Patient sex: M
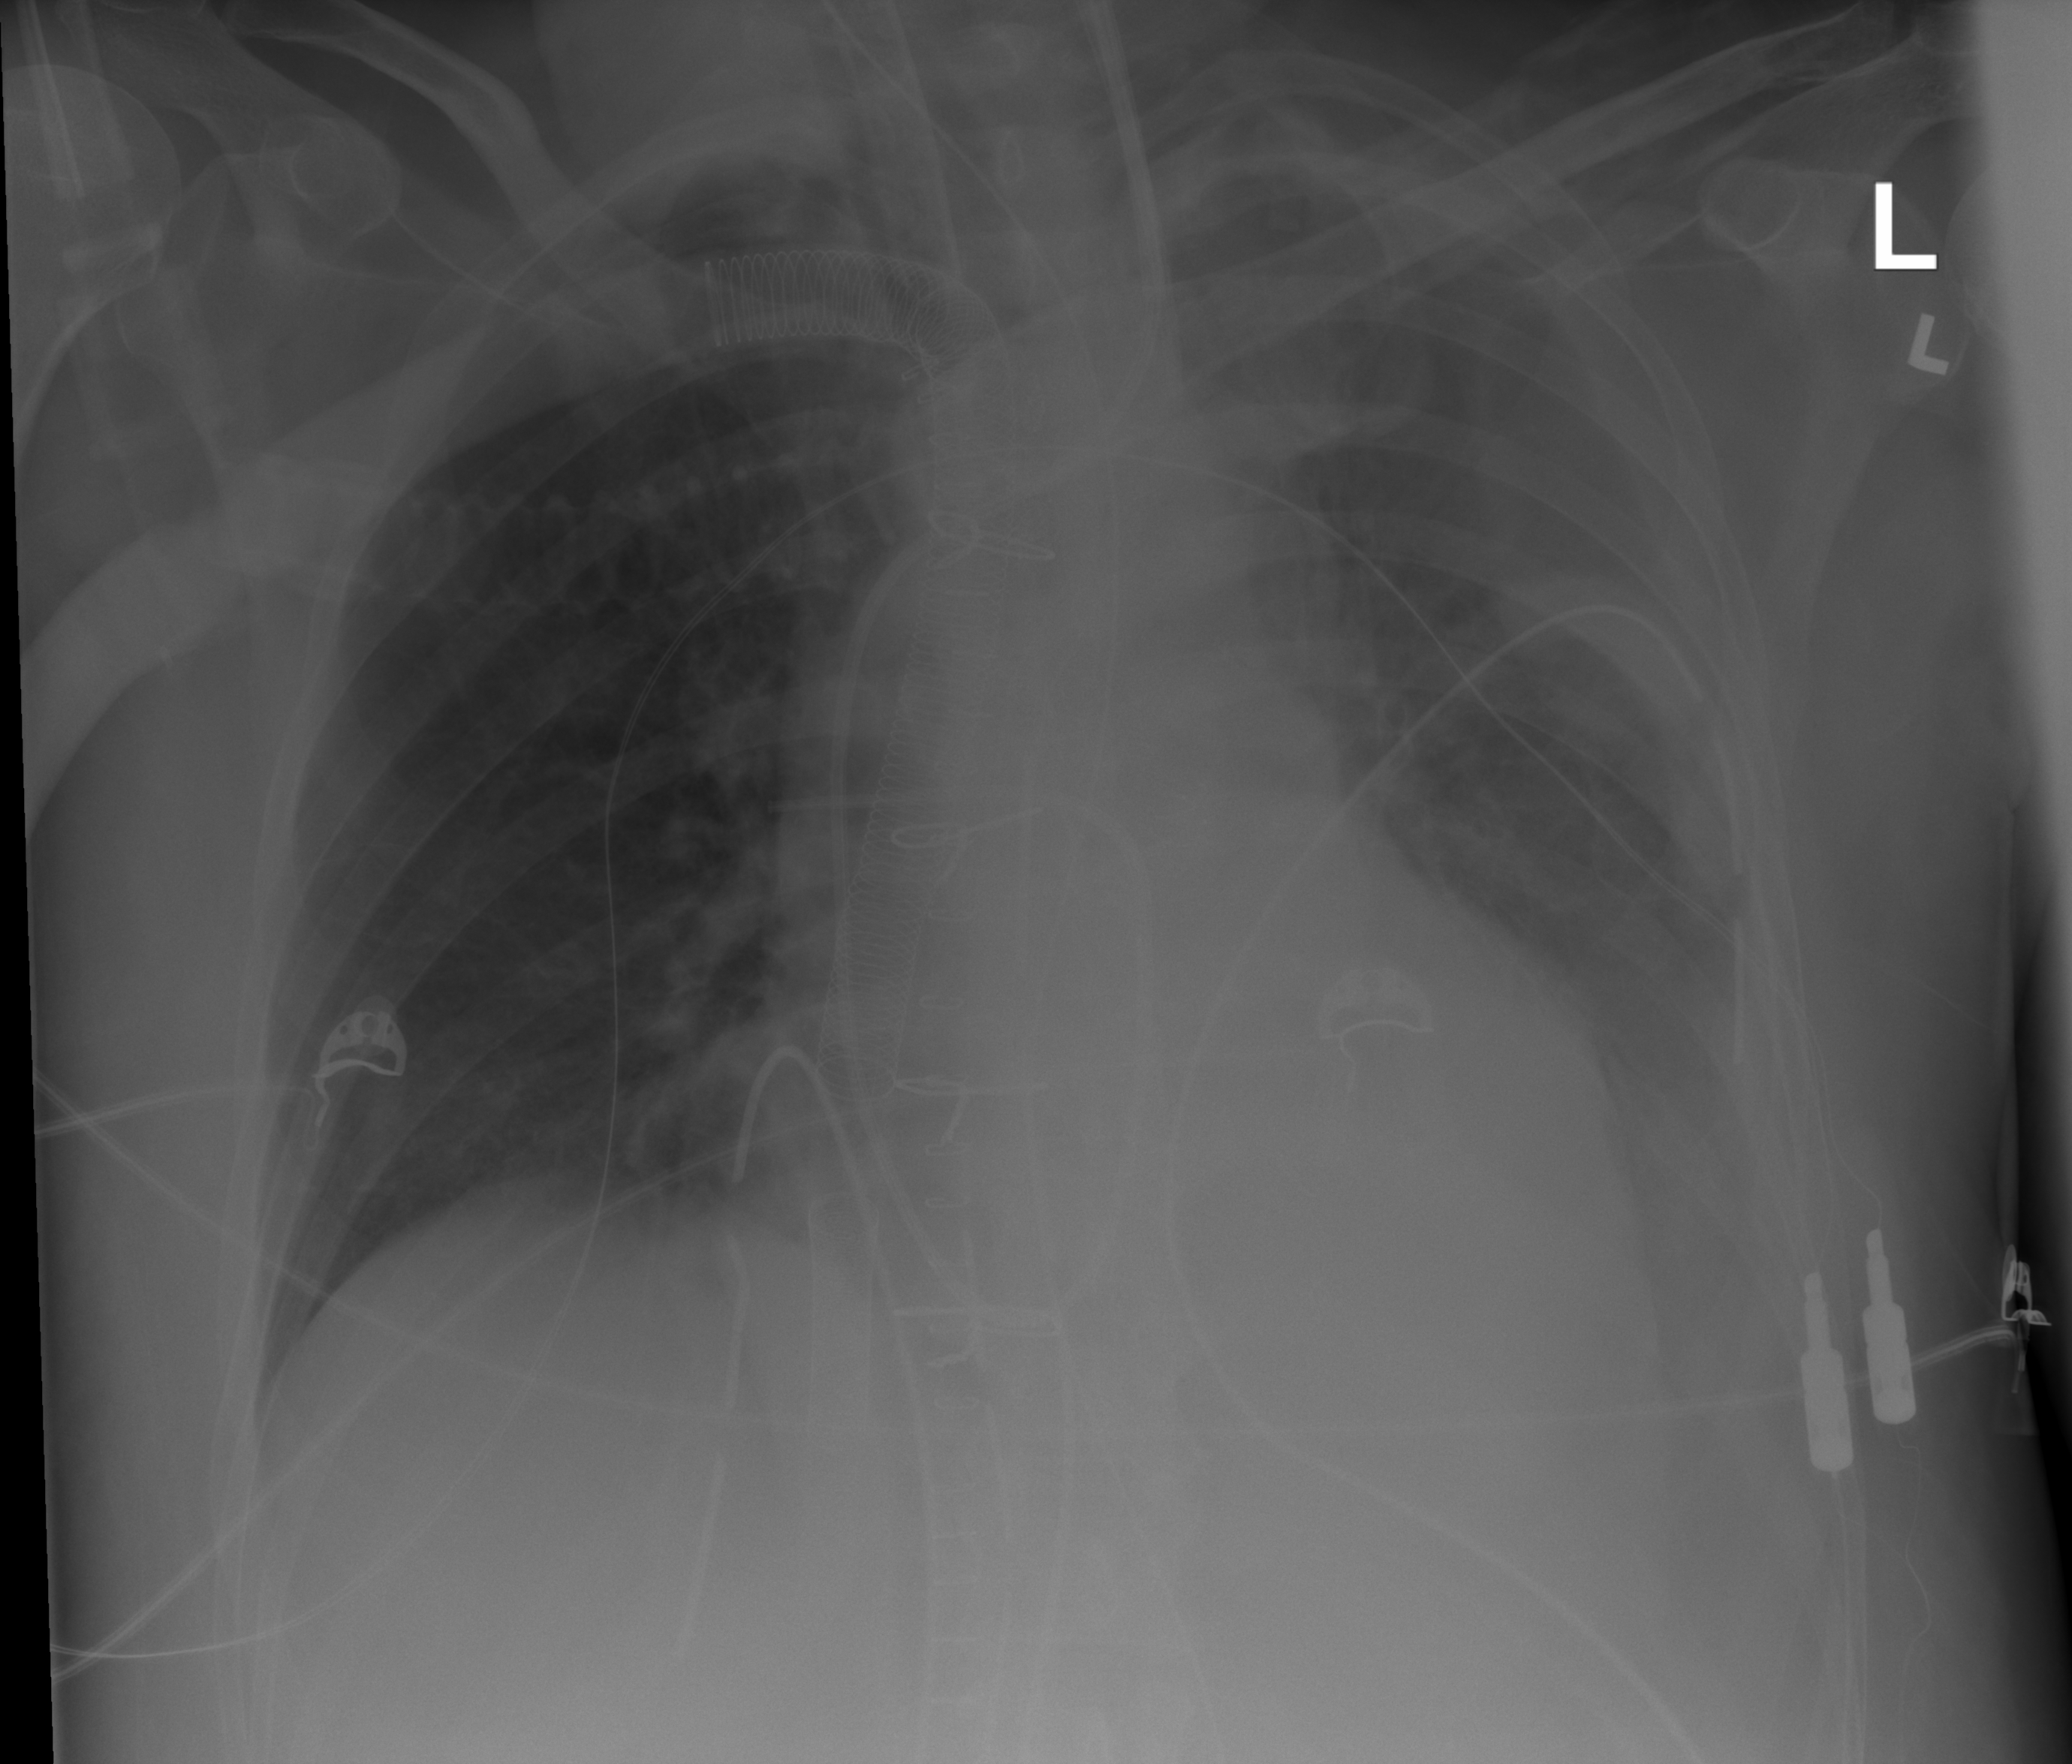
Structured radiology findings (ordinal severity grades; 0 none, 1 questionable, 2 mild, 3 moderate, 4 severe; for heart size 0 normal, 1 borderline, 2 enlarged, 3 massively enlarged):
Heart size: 2
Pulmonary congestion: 0
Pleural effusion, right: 0
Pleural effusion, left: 3
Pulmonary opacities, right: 0
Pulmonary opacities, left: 2
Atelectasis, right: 0
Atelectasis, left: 3